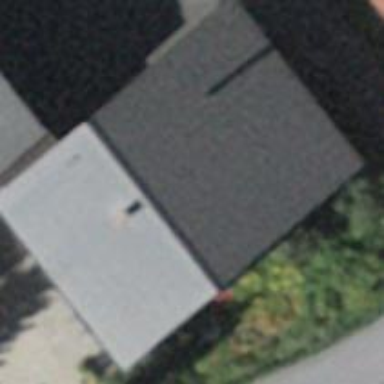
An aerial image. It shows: Building with tiled roof.